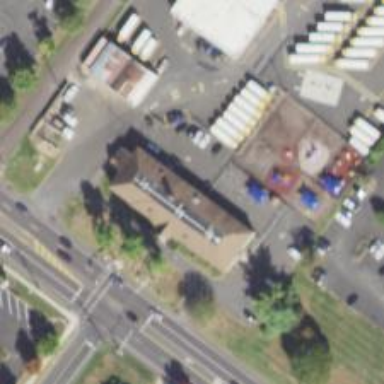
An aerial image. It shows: Kindergarten.